Question: I have images of the following kind

I want that small lines which I have encircled using yellow, should be combined to form a single line., i.e. if distance between 2 lines is less than some threshold, they should be joined.
I tried using Dilate command of emgucv, but the unwanted lines also get bold.
Thanx in advance :-)
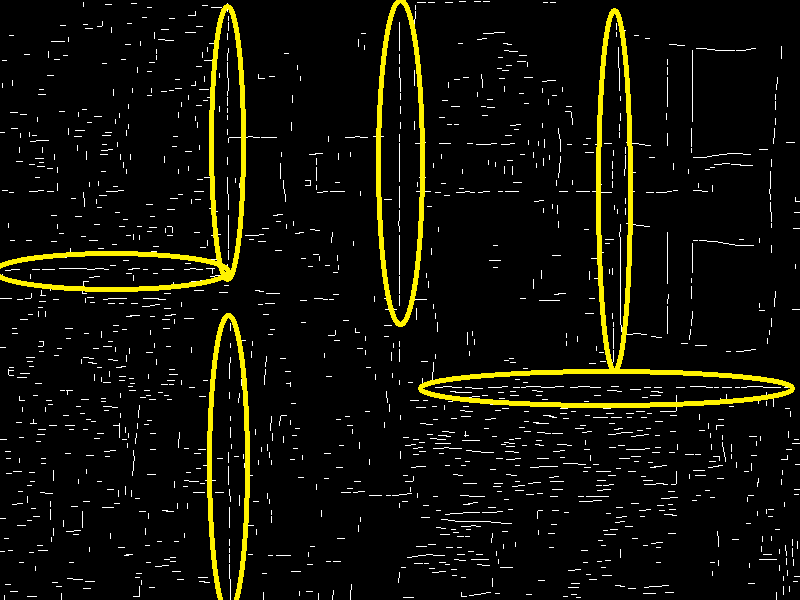
Answer: What your after is the Houghline function I provided a method bellow. By changing these settings you can join lines up and only display those with the strongest characteristics. However, this method may struggle since you have a very very noisy image you may want to look into a better edge detection method first before attempting to find those lines.
## For every line:
'''
private Image<Bgr, Byte> apply_Hough(Image<Bgr, Byte> Input_Image)
{
LineSegment2D[] lines = Input_Image.HoughLinesBinary(
1, //Distance resolution in pixel-related units
Math.PI / 45.0, //Angle resolution measured in radians.
50, //threshold
100, //min Line width
1 //gap between lines
)[0]; //Get the lines from the first channel
Image<Bgr, Byte> lineImage = img.Copy();
foreach (LineSegment2D line in lines)
Input_Image.Draw(line, new Bgr(Color.Red), 2);
return Input_Image;
}
'''
Hough lines uses and very advanced voting method in which only the strongest lines will be shown and they should be listed accordingly. So also try using a for loop in replace of the foreach loop to only display the first 6 strongest lines such as this.
## For the 6 strongest lines:
'''
private Image<Bgr, Byte> apply_Hough(Image<Bgr, Byte> Input_Image)
{
LineSegment2D[] lines = Input_Image.HoughLinesBinary(
1, //Distance resolution in pixel-related units
Math.PI / 90.0, //Angle resolution measured in radians.
50, //threshold
100, //min Line width
1 //gap between lines
)[0]; //Get the lines from the first channel
Image<Bgr, Byte> lineImage = img.Copy();
for (int i = 0; i <= 6; i++)
{
Input_Image.Draw(lines[i], new Bgr(Color.Red), 2);
}
return Input_Image;
}
'''
Hope this helps,
Cheers,
Chris